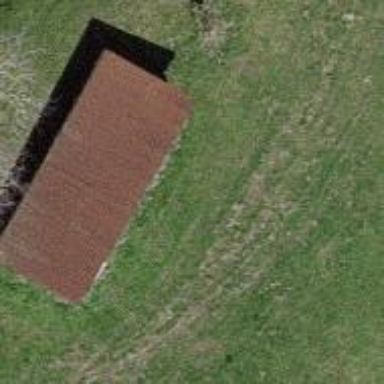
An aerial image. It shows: Shed used as chicken coop.